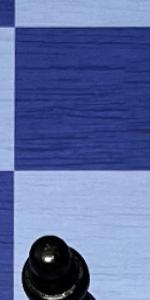
Label: Empty